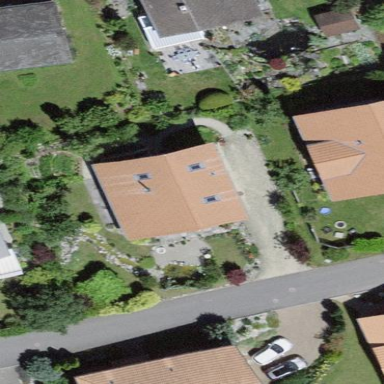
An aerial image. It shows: Simple and straightforward house.